Question: I'm trying to find a spatial index structure suitable for a particular problem : using a union-find data structure, I want to connectssociate points that are within a certain range of each other.
I have a lot of points and I'm trying to optimize an existing solution by using a better spatial index.
Right now, I'm using a simple 2D grid indexing each square of width [threshold distance] of my point map, and I look for potential unions by searching for points in adjacent squares in the grid.
Then I compute the squared Euclidean distance to the adjacent cells combinations, which I compare to my squared threshold, and I use the union-find structure (optimized using path compression and etc.) to build groups of points.
Here is some illustration of the method. The single black points actually represent the set of points that belong to a cell of the grid, and the outgoing colored arrows represent the actual distance comparisons with the outside points.

(I'm also checking for potential connected points that belong to the same cells).
By using this pattern I make sure I'm not doing any distance comparison twice by using a proper "neighbor cell" pattern that doesn't overlap with already tested stuff when I iterate over the grid cells.
Issue is : this approach is not even close to being fast enough, and I'm trying to replace the "spatial grid index" method with something that could maybe be faster.
I've looked into quadtrees as a suitable spatial index for this problem, but I don't think it is suitable to solve it (I don't see any way of performing repeated "neighbours" checks for a particular cell more effectively using a quadtree), but maybe I'm wrong on that.
Therefore, I'm looking for a better algorithm\data structure to effectively index my points and query them for proximity.
Thanks in advance.
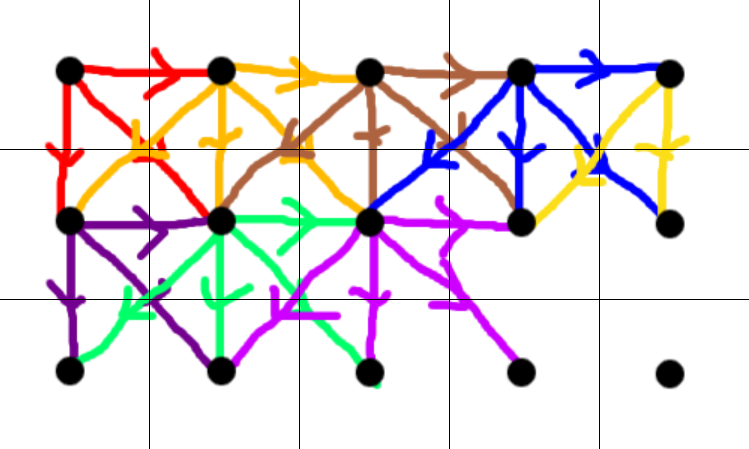
Answer: I have some comments:
1) I think your problem is equivalent to a "spatial join". A spatial join takes two sets of geometries, for example a set of rectangles and a set of points and finds for every rectangle all points in that rectangle. In Your case, would be the rectangles (edge length = 2 * max distance) around each point and the set of your points. Searching for spatial join may give you some useful references.
2) You may want to have a look at space filling curves. Space filling curves create a linear order for a set of spatial entities (points) with the property that points that a close in the linear ordering are usually also close in space (and vice versa). This may be useful when developing an algorithm.
3) Have look at <URL>. OpenVDB has a spatial index structure that is highly optimized to traverse 'voxel'-cells and their neighbors.
4) Have a look at the <URL>. You can create a window-query for each point which returns all points within that rectangle. To my knowledge, the PH-Tree is the fastest index structure for this kind of operation, especially if you typically have only 9 points in a rectangle. If you are interested in the code, the V13 implementation is probably the fastest, however the V16 should be much easier to understand and modify.
I tried on my rather old desktop machine, using about 1,000,000 points I can do about 200,000 window queries per second, so it should take about 5 second to find all neighbors for every point.
If you are using Java, my <URL> may also be useful.